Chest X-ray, PA view. Patient: 61 years old, sex F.
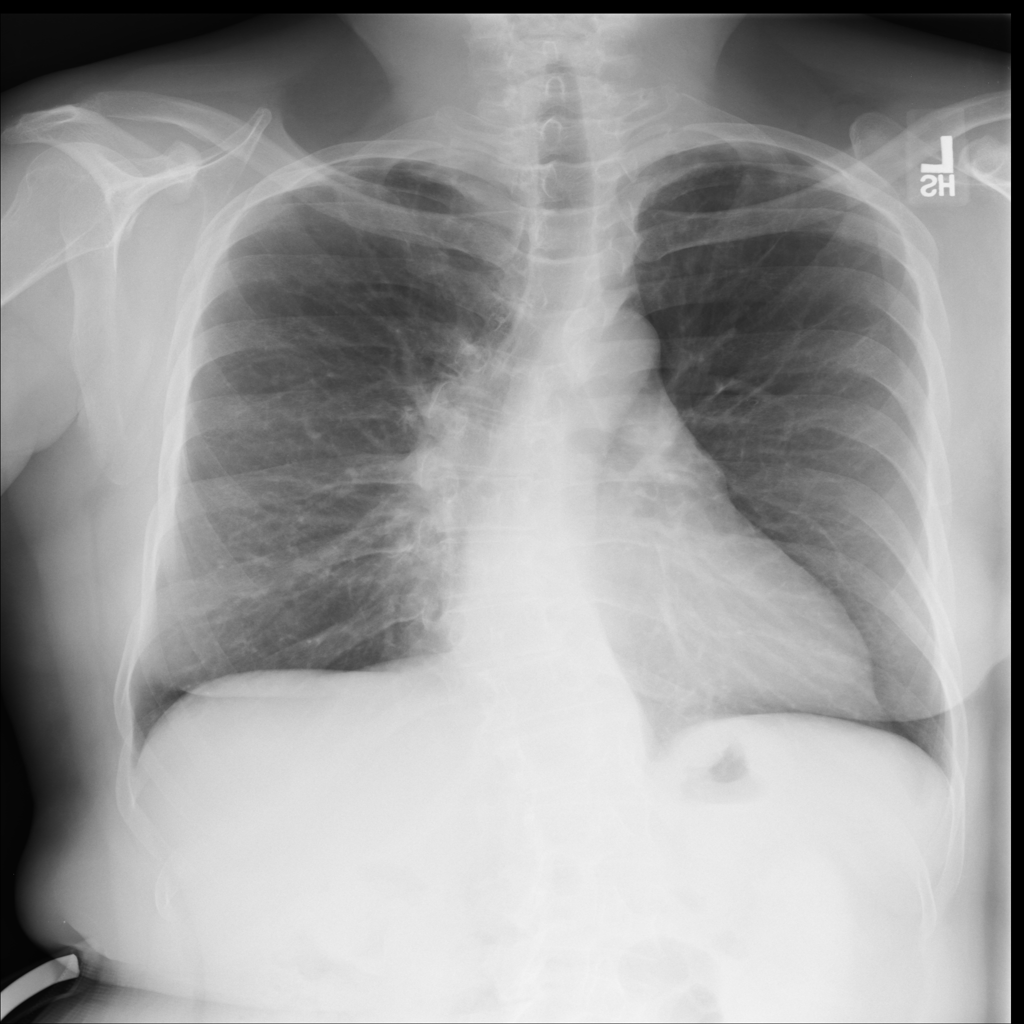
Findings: Pleural_Thickening